Question:
I am creating an android app with the above design in mind. I have made a custom action bar and stuck that to the onCreateOptionsMenu in my MainActivity.
'''
getSupportActionBar().setDisplayOptions(ActionBar.DISPLAY_SHOW_CUSTOM);
getSupportActionBar().setCustomView(R.layout.action_bar);
'''
I have also created a fixed footer in my MainActivity which is basically the imageviews for triggering different fragments in the app. Now these imageviews are set to wrap_content for their heights.
My questions are -
1. How do I restrict the size of my fragments so it sticks to the fixed viewgroup at the bottom as it does not have a specific height?
2. Is this the best approach to implementing such a design where there is a fixed footer to swap between fragments?
3. How to create and add a re-usable UI component similar to something like a google card where I can push in data from the server and include those dynamically in the scrollview.
Thank you.
activity_main -
'''
<RelativeLayout xmlns:android="http://schemas.android.com/apk/res/android"
xmlns:tools="http://schemas.android.com/tools"
android:id="@+id/mainActivity"
android:layout_width="match_parent"
android:layout_height="match_parent"
tools:context="dd.MainActivity" >
<!-- Footer aligned to bottom -->
<LinearLayout
android:id="@+id/llFooterPlaceholder"
android:layout_width="match_parent"
android:layout_height="wrap_content"
android:layout_alignParentBottom="true"
android:orientation="vertical" >
<View
android:layout_width="fill_parent"
android:layout_height="3dp"
android:background="@color/green" />
<LinearLayout
android:id="@+id/llFooterMenu"
android:layout_width="match_parent"
android:layout_height="wrap_content"
android:background="@color/bottom_bar"
android:orientation="horizontal" >
<ImageView
android:id="@+id/iv1"
android:layout_width="0dp"
android:layout_height="wrap_content"
android:layout_weight="20"
android:scaleType="fitCenter"
android:src="@drawable/state_definition_iv1" />
<ImageView
android:id="@+id/iv2"
android:layout_width="0dp"
android:layout_height="wrap_content"
android:layout_weight="20"
android:scaleType="fitCenter"
android:src="@drawable/state_definition_iv2" />
<ImageView
android:id="@+id/iv3"
android:layout_width="0dp"
android:layout_height="wrap_content"
android:layout_weight="20"
android:background="@color/green"
android:scaleType="center"
android:src="@drawable/state_definition_iv3" />
<ImageView
android:id="@+id/iv4"
android:layout_width="0dp"
android:layout_height="wrap_content"
android:layout_weight="20"
android:scaleType="fitCenter"
android:src="@drawable/state_definition_iv4" />
<ImageView
android:id="@+id/iv5"
android:layout_width="0dp"
android:layout_height="wrap_content"
android:layout_weight="20"
android:scaleType="fitCenter"
android:src="@drawable/state_definition_iv5" />
</LinearLayout>
</LinearLayout>
<!-- Scrollable item above footer -->
<ScrollView
android:id="@+id/svContent"
android:layout_width="fill_parent"
android:layout_height="fill_parent"
android:layout_above="@id/llFooterPlaceholder"
android:layout_alignParentTop="true" >
<!-- Inflate the contents of the ScrollView dynamicaly -->
</ScrollView>
</RelativeLayout>
'''
fragment1 which is activated onClick of iv1 of the footer (layout not complete yet) -
'''
<?xml version="1.0" encoding="utf-8"?>
<LinearLayout xmlns:android="http://schemas.android.com/apk/res/android"
android:layout_width="match_parent"
android:layout_height="wrap_content"
android:orientation="vertical" >
<LinearLayout
android:layout_width="match_parent"
android:layout_height="0dp"
android:layout_weight="30"
android:background="#444"
android:orientation="horizontal"
android:padding="@dimen/item_padding" >
<ImageView
android:id="@+id/ivAvtar"
android:layout_width="0dp"
android:layout_height="match_parent"
android:layout_weight="30"
android:background="#000"
android:scaleType="fitCenter" />
<LinearLayout
android:layout_width="0dp"
android:layout_height="match_parent"
android:layout_weight="50"
android:background="#fff"
android:orientation="vertical" >
<TextView
android:id="@+id/tvUsername"
android:layout_width="match_parent"
android:layout_height="0dp"
android:layout_weight="50"
android:background="#0ff"
android:text="Username"
android:textColor="@color/green"
android:textStyle="bold" />
<TextView
android:id="@+id/tvImageTitle"
android:layout_width="match_parent"
android:layout_height="0dp"
android:layout_weight="50"
android:background="#ff0"
android:text="Title"
android:textColor="@color/orange"
android:textStyle="italic" />
</LinearLayout>
<TextView
android:id="@+id/tvTimestamp"
android:layout_width="0dp"
android:layout_height="match_parent"
android:layout_weight="20"
android:gravity="center"
android:text="Timestamp"
android:textColor="@color/green"
android:textStyle="bold" />
</LinearLayout>
<ImageView
android:id="@+id/ivImage"
android:layout_width="match_parent"
android:layout_height="0dp"
android:layout_weight="60"
android:background="#999"
android:padding="@dimen/item_padding"
android:scaleType="fitCenter" />
<LinearLayout
android:layout_width="match_parent"
android:layout_height="0dp"
android:layout_weight="10"
android:background="#EEE"
android:orientation="horizontal" >
<LinearLayout
android:layout_width="0dp"
android:layout_height="match_parent"
android:layout_weight="80"
android:background="#000"
android:orientation="horizontal" >
</LinearLayout>
<ImageView
android:id="@+id/ivShare"
android:layout_width="0dp"
android:layout_height="match_parent"
android:layout_weight="20"
android:background="#ddd"
android:padding="@dimen/item_padding"
android:scaleType="fitCenter" />
</LinearLayout>
</LinearLayout>
'''
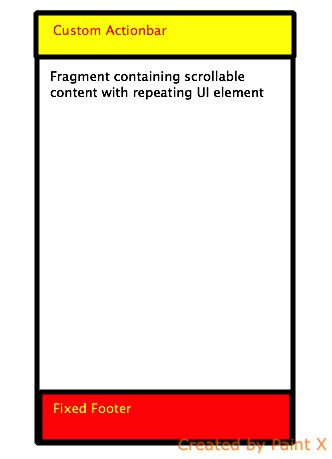
Answer: Change your 'ScrollView' height from 'fill_parent' to 'wrap_content'. Because 'android:layout_height="fill_parent"' your ScrollView come over your 'llFooterPlaceholder'
like this
'''
<ScrollView
android:id="@+id/svContent"
android:layout_width="fill_parent"
android:layout_height="wrap_content"
android:layout_above="@id/llFooterPlaceholder"
android:layout_alignParentTop="true" >
<!-- Inflate the contents of the ScrollView dynamicaly -->
</ScrollView>
'''